Question: Here is the screenshot taken from questions tagged with PHP.

So, If I open this page and leave it without refresh for some minutes it appers
'x questions with new activity'
And when I click it, It display all latest updates. I want to write similar script for news updates. Is it using JavaScript 'setTimeout' to poll the server and embed the updates to '<div>'?
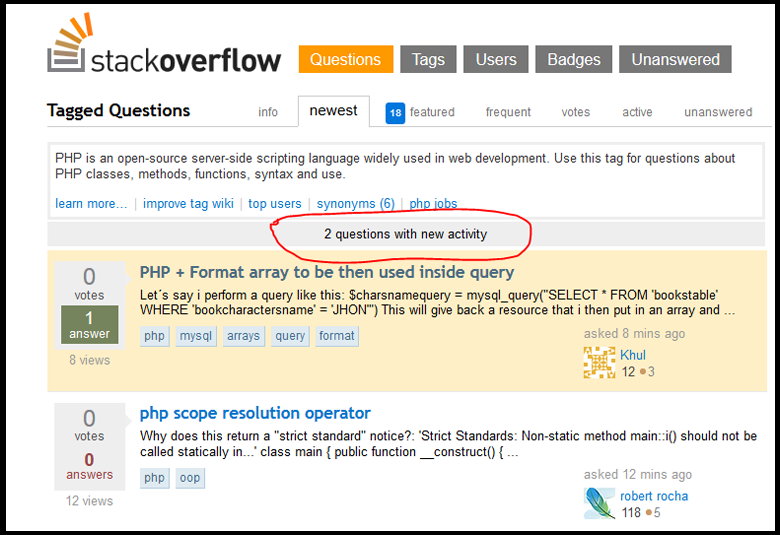
Answer: websockets
'''
StackExchange.realtime.init('ws://sockets.ny.stackexchange.com:80');
'''
<URL>